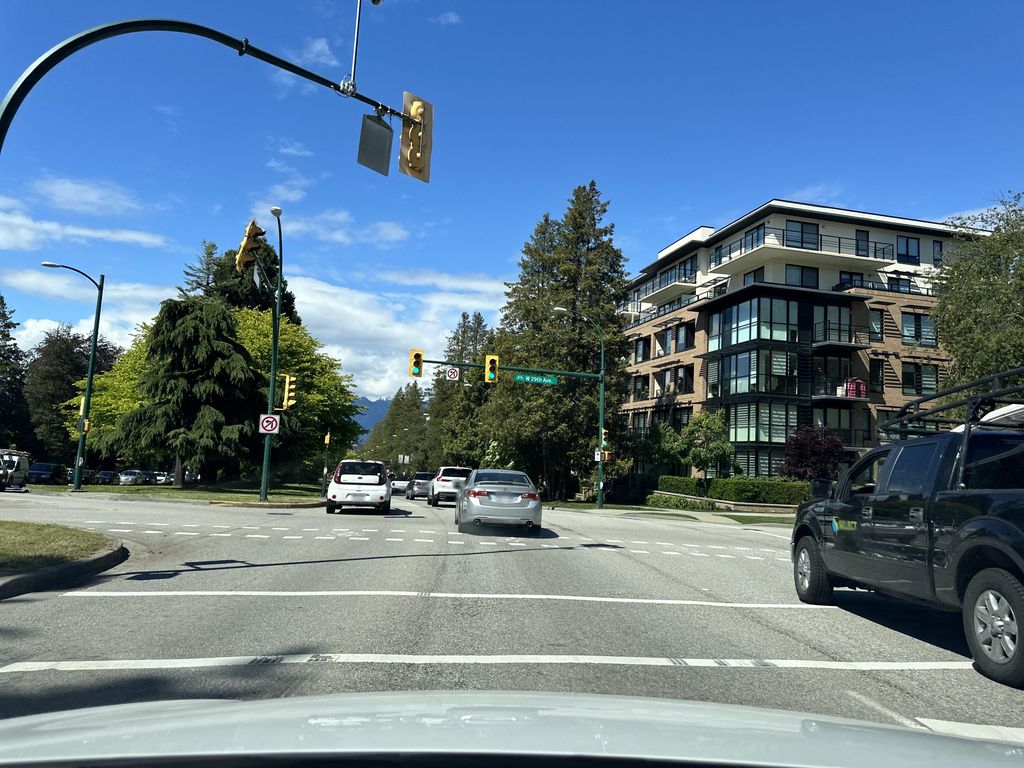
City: vancouver